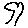
Label: tree